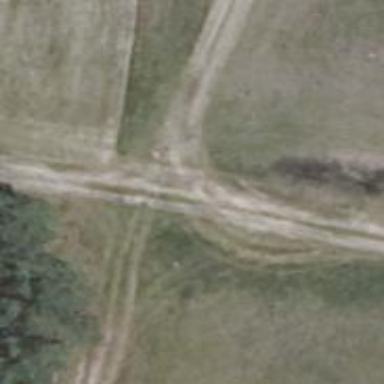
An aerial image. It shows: Compacted track with grade4 tracktype.